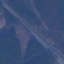
Land use / land cover: Highway